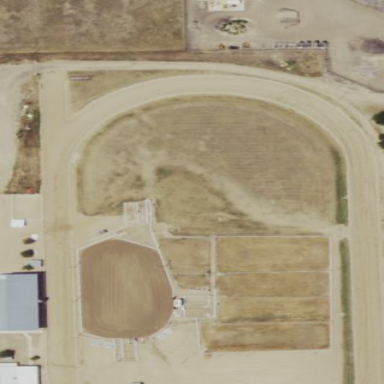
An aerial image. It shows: Track in leisure land.